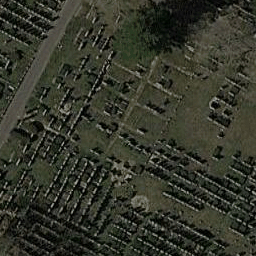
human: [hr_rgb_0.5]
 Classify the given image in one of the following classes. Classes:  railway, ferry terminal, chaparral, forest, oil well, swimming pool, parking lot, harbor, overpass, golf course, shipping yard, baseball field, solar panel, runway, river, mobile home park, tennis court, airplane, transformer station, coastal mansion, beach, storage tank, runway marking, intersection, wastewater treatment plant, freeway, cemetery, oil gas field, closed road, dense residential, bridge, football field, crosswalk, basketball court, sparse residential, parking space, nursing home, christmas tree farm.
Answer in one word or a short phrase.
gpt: cemetery